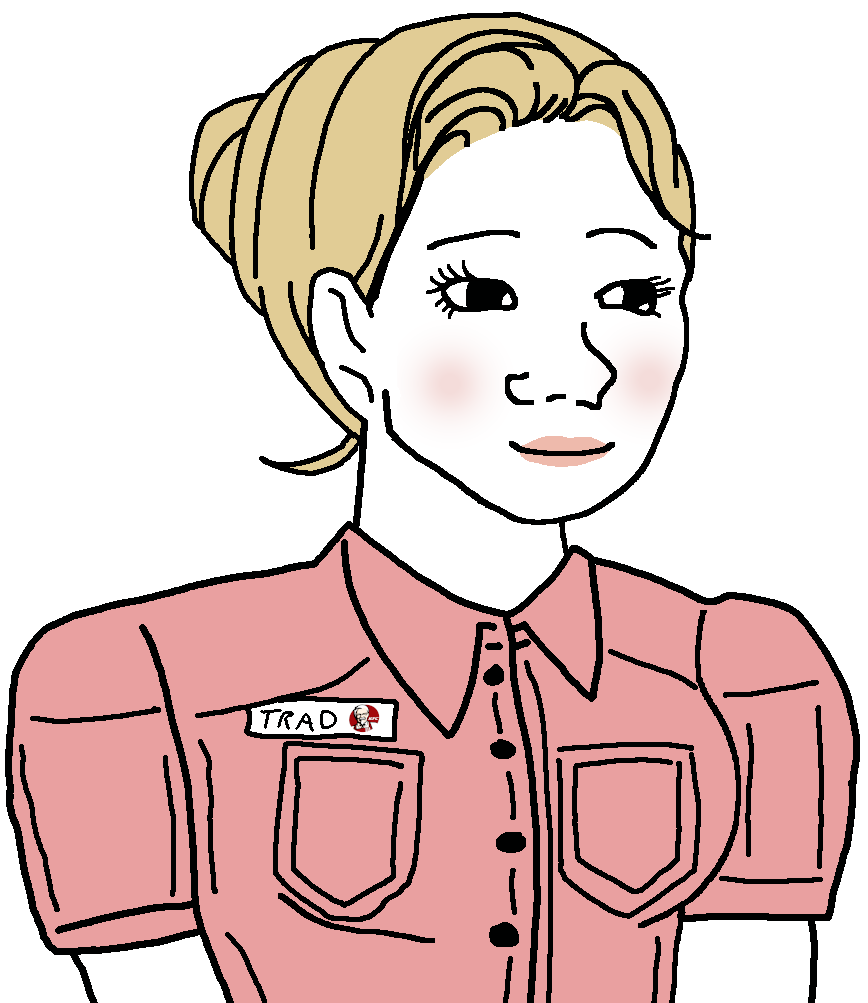
Label: 5_Trad_Wife